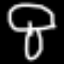
Label: mushroom